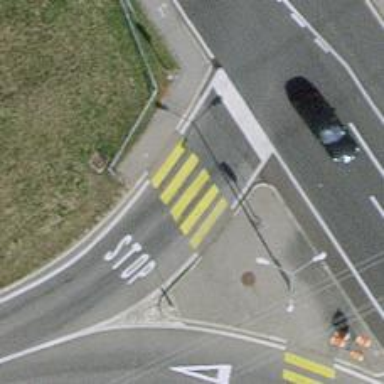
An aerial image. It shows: Zebra crossing on the road.